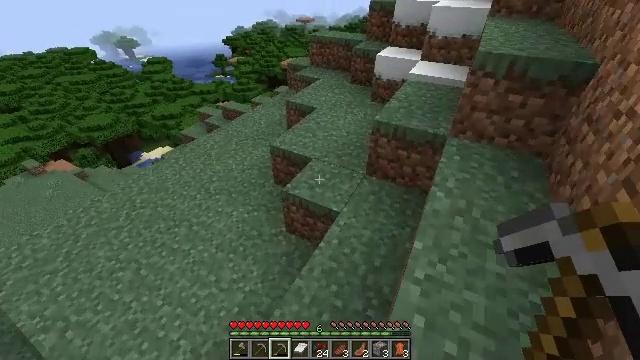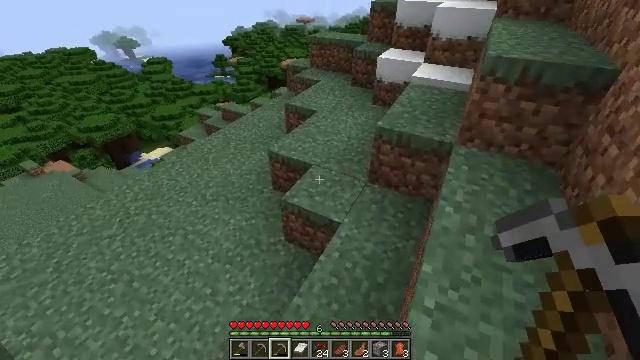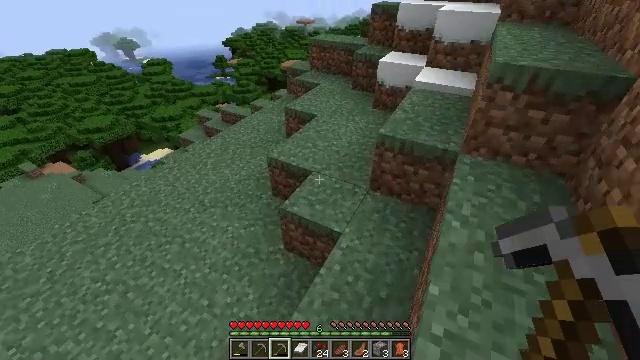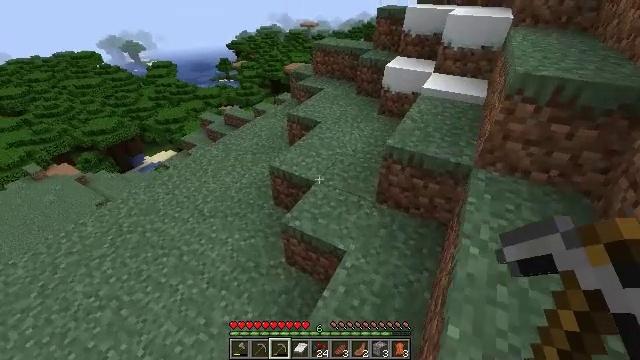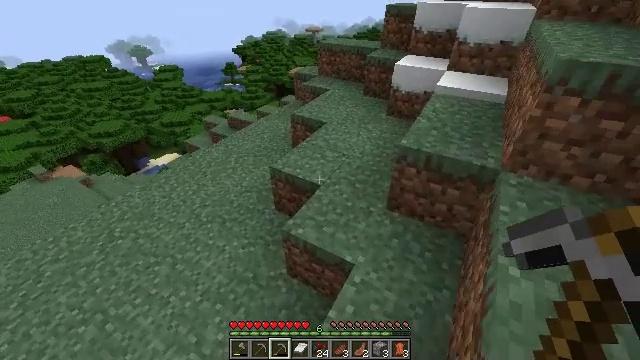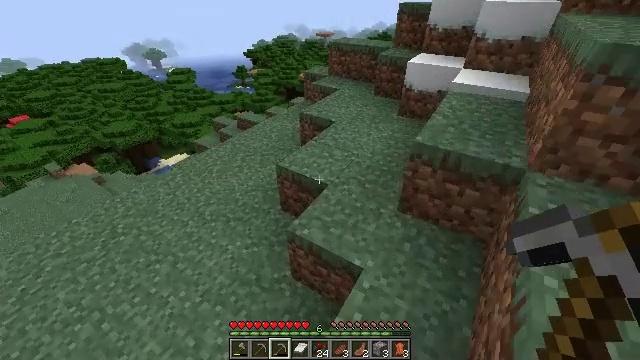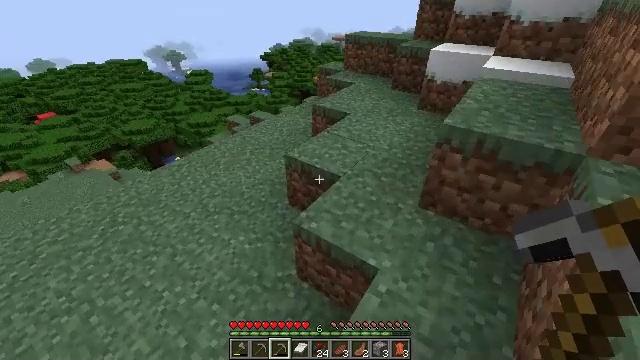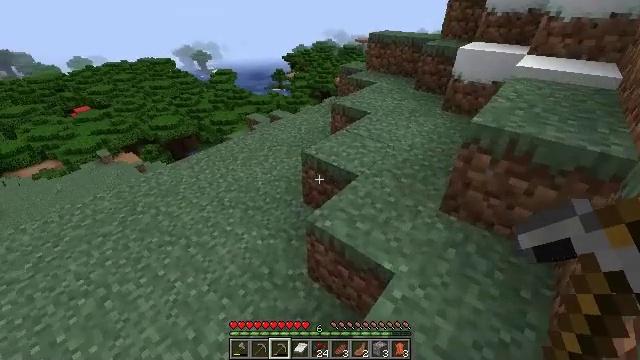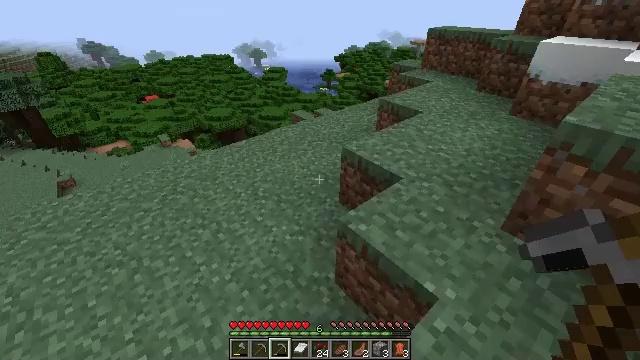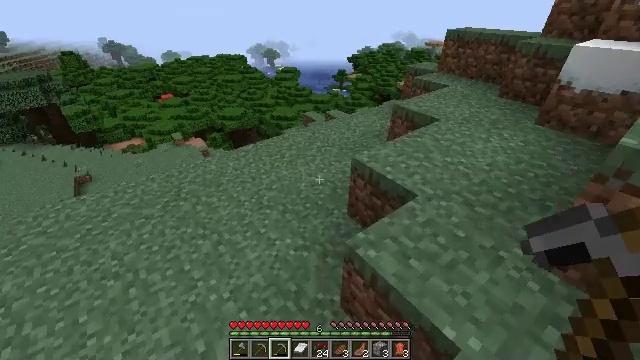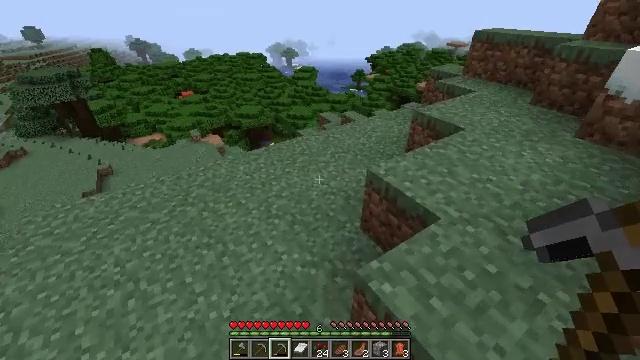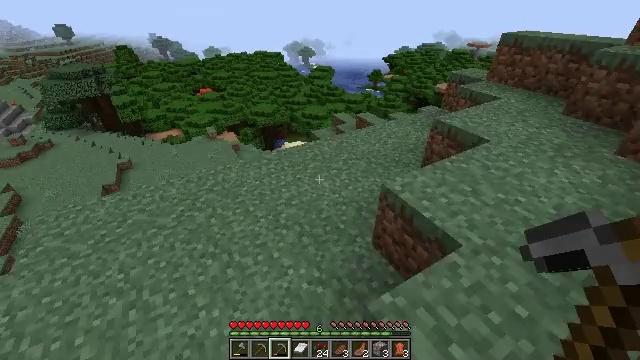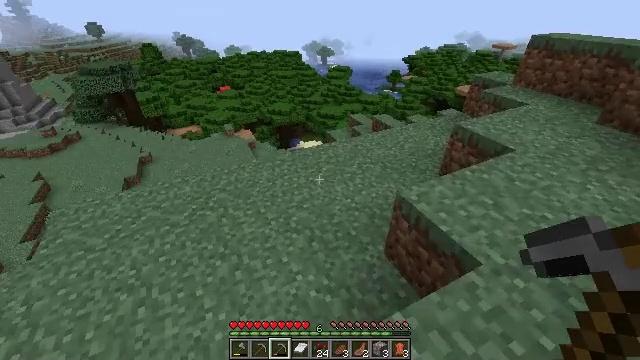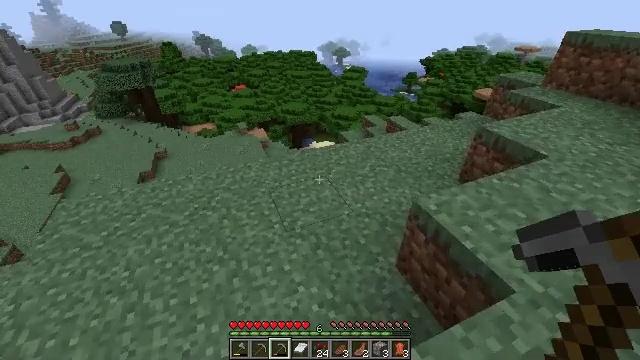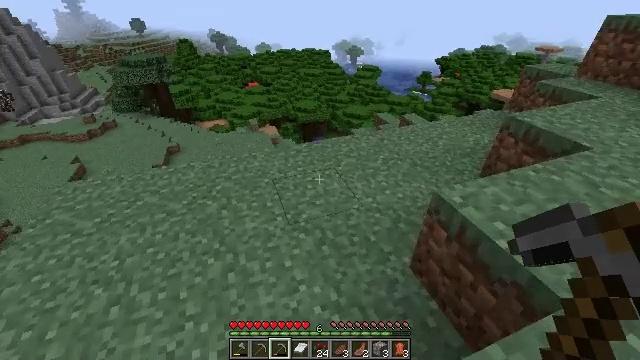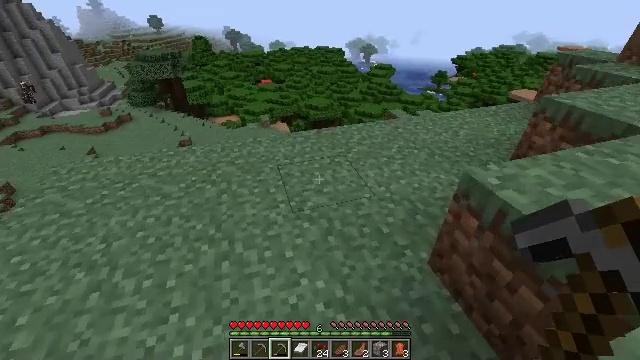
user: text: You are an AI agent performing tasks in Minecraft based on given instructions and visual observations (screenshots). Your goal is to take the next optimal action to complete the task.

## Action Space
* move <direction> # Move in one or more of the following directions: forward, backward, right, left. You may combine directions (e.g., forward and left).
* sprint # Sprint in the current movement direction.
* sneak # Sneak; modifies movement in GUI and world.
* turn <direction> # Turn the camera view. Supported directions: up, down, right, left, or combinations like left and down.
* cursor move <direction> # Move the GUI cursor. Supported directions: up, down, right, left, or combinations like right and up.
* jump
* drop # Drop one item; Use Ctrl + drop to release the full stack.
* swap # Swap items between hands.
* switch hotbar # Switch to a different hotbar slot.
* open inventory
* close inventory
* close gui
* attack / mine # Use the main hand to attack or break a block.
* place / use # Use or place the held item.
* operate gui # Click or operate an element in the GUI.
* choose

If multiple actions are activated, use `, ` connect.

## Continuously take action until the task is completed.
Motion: motion action
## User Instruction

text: Collect the mushroom stem from giant mushrooms.
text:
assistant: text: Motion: move forward
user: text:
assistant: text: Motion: move forward
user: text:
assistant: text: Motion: move forward
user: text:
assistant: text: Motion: move forward, turn left
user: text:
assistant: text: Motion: move forward, turn left
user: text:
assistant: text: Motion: move forward, turn left
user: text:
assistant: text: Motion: move forward, turn left
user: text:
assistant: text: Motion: move forward, turn left
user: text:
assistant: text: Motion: move forward, turn left
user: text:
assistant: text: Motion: move forward, turn left
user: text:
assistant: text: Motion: move forward, turn left
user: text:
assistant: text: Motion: move forward, turn left
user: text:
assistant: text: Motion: move forward, turn left
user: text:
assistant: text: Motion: move forward, turn left
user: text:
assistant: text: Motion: move forward, turn left
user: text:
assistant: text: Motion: move forward, turn left
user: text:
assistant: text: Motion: move forward, turn left
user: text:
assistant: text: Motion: move forward, turn left
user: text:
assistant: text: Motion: move forward, turn left
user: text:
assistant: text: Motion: move forward, turn left
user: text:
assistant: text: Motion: move forward, turn left
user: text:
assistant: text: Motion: move forward, turn left
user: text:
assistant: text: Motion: move forward, turn left
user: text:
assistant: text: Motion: move forward, turn left
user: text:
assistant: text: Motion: move forward, turn left
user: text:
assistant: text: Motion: move forward, turn left
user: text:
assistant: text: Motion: move forward, turn left
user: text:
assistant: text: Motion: move forward, turn left
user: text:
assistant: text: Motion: move forward, turn left and down
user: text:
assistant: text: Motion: move forward, turn left and down